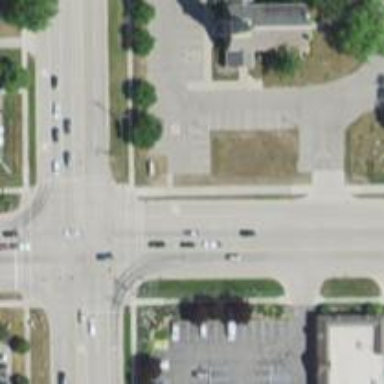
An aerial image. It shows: Crossing with line markings on the road.